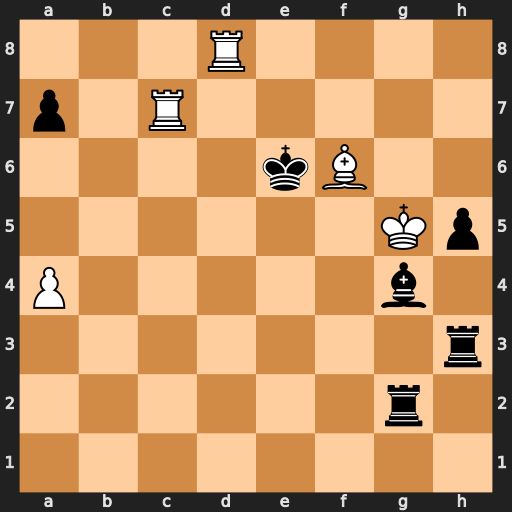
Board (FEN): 3R4/p1R5/4kB2/6Kp/P5b1/7r/6r1/8
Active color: w
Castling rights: -
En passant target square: -
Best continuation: Re7#